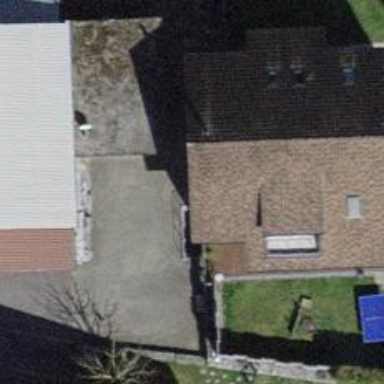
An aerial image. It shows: Building with tiled roof.